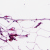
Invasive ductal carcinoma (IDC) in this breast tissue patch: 0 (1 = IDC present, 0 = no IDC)